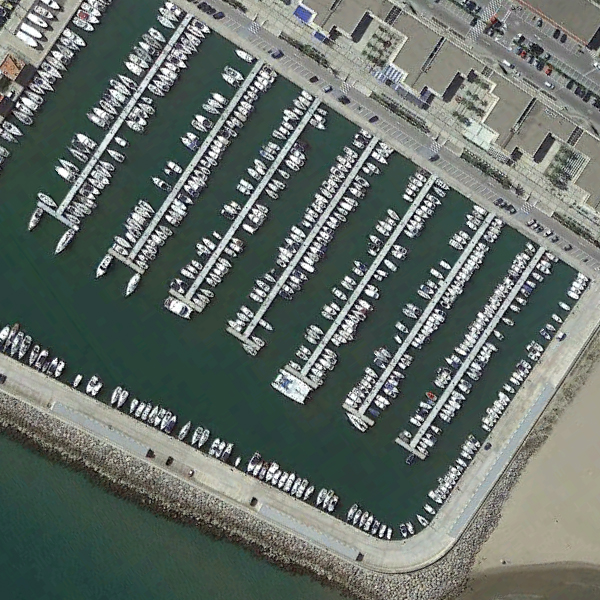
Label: Port